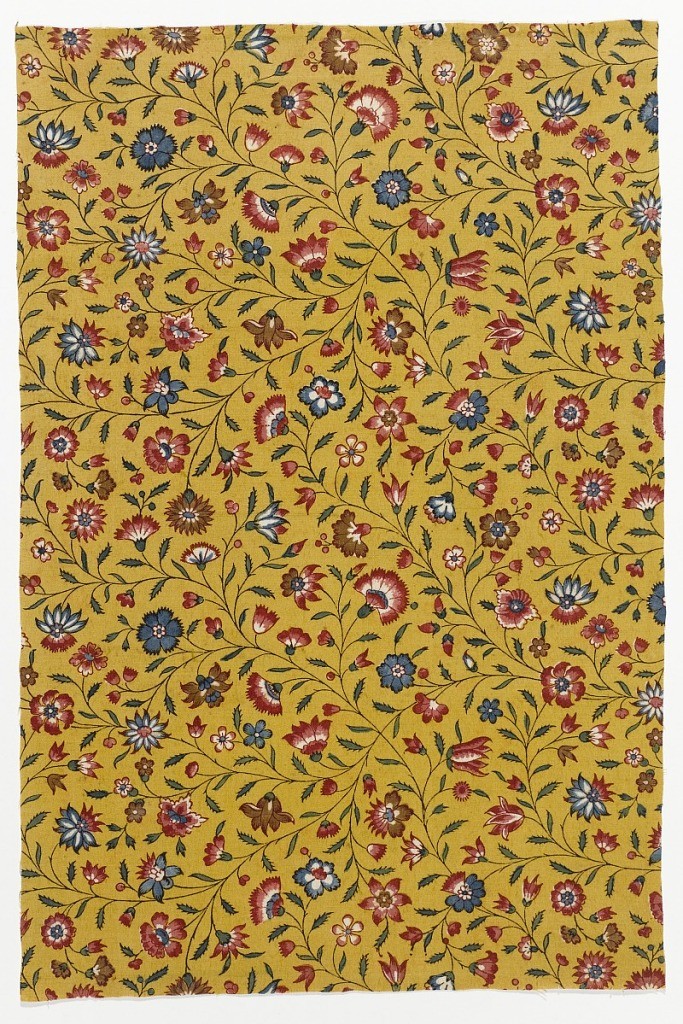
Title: Textile
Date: ca. 1800
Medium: cotton Technique: block printed (madder colors and yellow) and painted (blue) on plain weave
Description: Stylized carnations and other flowers in shades of red and blue with thin meandering stems on a bright yellow ground.